Question: I am following a simple swift tutorial that shows how to add a navigation controller to a viewcontroller in storyboards in xcode. This is done using Editor > Embed in > Navigation Controller

The problem is, once the navigation controller is embedded, it cannot be removed. The 'unembed' option is always greyed out. Removing the controller view from the storyboard results in an error. Even if the arrow indicating the first view is pointing to a simple empty view in exactly the same way as when you're starting a new project.
I would expect that there is still some code from the Navigation Controller lingering around somewhere, but how to pinpoint it?
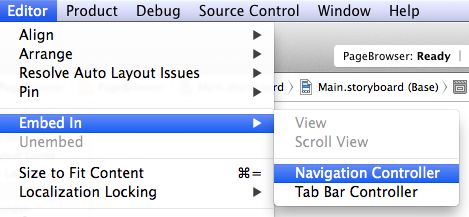
Answer: I follow this step.
1) select navigation controller and delete connection.

2) make root view to your view controller